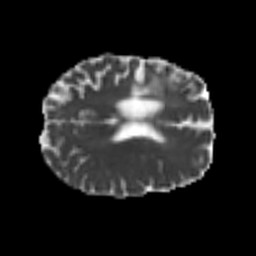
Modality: MD
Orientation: axial
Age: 53
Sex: female
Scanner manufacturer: siemens
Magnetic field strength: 3 T
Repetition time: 4.999 s
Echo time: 0.07946 s